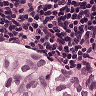
Metastatic tissue present: yes